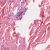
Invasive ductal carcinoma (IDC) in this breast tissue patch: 0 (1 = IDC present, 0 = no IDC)